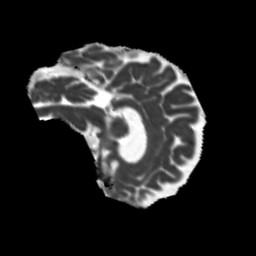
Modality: MD
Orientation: sagittal
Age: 76
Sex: female
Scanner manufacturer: siemens
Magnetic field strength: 3 T
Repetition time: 5.25 s
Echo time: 0.08 s